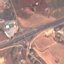
Land use / land cover: Highway